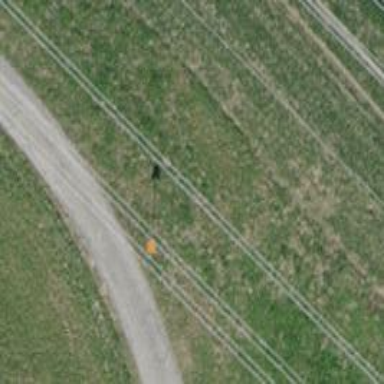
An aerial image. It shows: Pipeline marker.